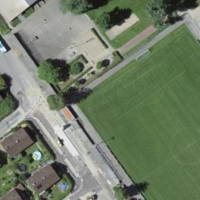
EUNIS habitat code: 53
Species observed at this site:
Rana temporaria